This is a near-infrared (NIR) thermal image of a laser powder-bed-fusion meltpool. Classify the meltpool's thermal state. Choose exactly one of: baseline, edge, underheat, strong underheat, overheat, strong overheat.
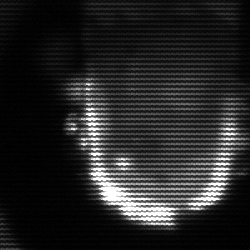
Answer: baseline